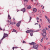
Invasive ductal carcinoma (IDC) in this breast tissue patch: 1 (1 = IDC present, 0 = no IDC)